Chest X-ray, AP view. Patient: 53 years old, sex M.
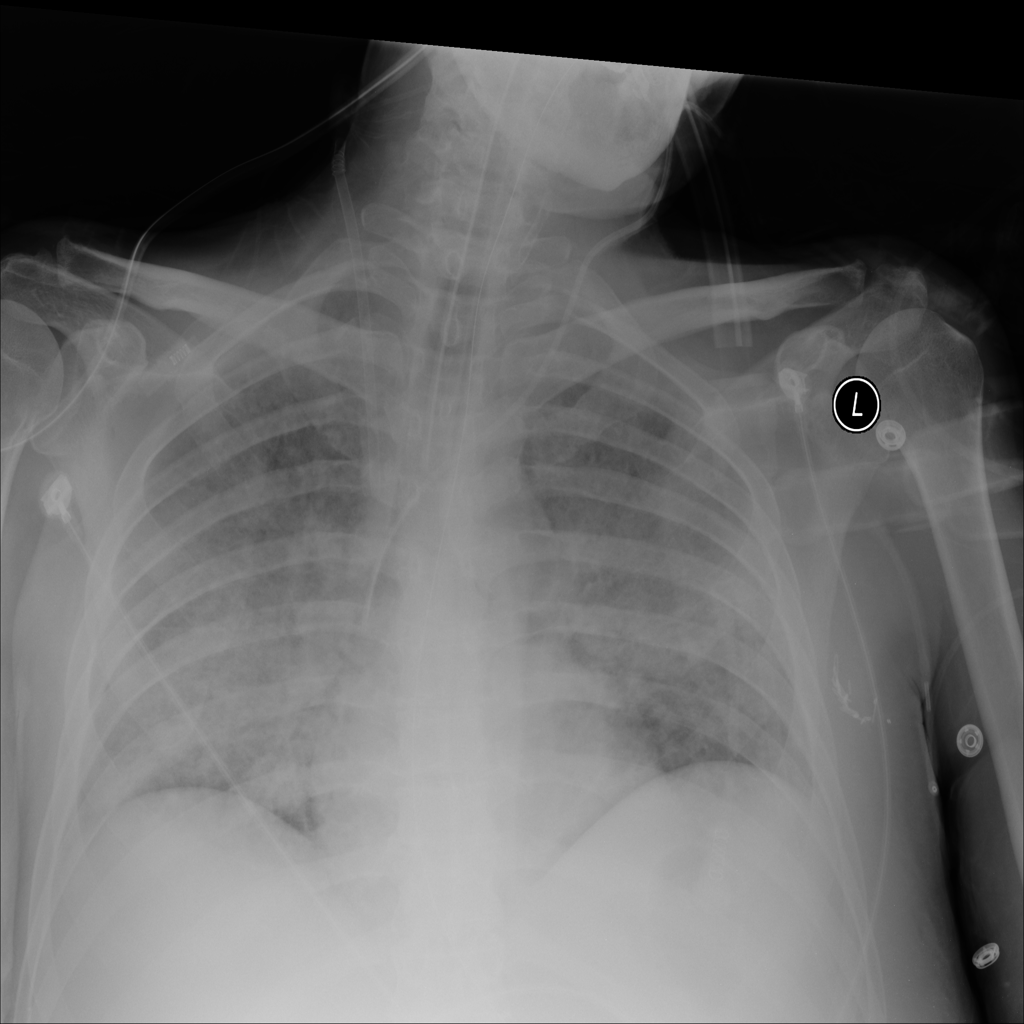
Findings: Infiltration